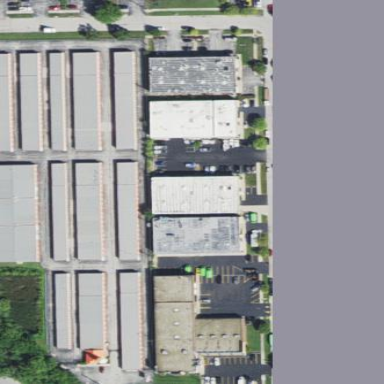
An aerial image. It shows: Commercial area.